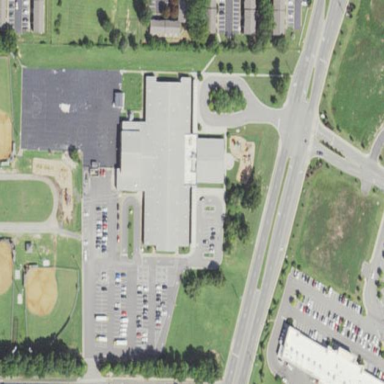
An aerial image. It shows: School.